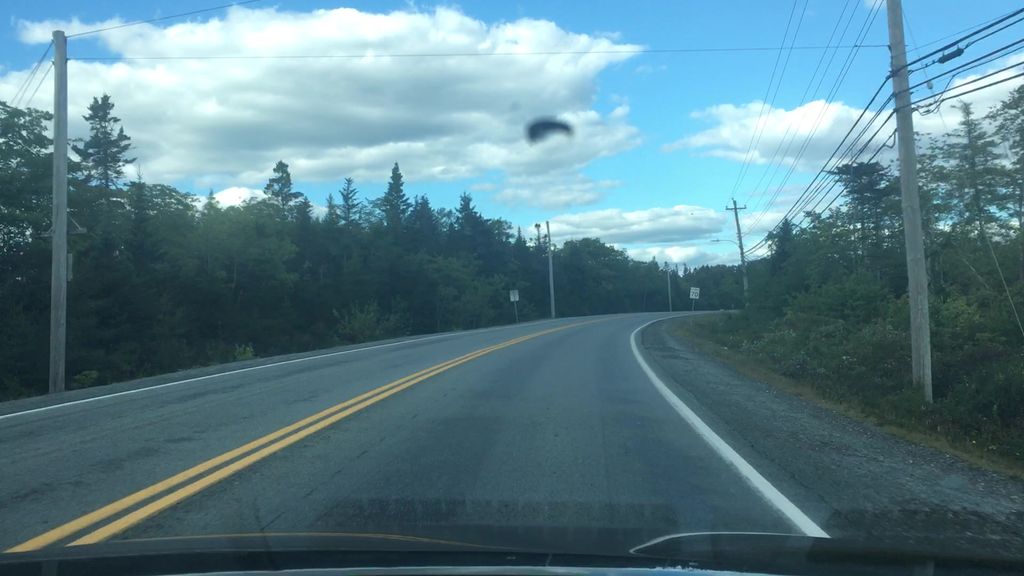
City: halifax